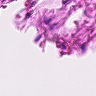
Metastatic tissue present: no